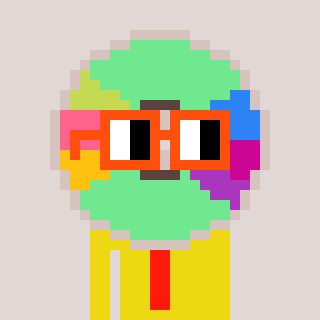
a pixel art character with square orange glasses, a cd-shaped head and a yellow-colored body on a warm background